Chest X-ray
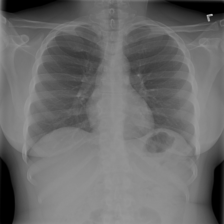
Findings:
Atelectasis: negative
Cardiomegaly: negative
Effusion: negative
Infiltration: negative
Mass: negative
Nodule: negative
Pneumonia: negative
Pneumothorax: negative
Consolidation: negative
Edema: negative
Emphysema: negative
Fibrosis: negative
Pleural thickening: negative
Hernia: negative